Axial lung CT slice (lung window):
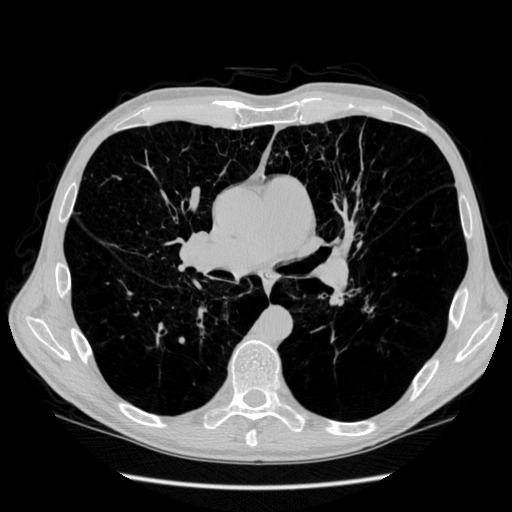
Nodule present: no